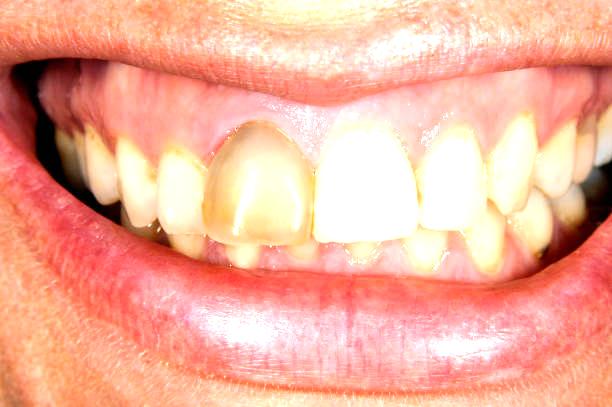
Condition: Gingivitis